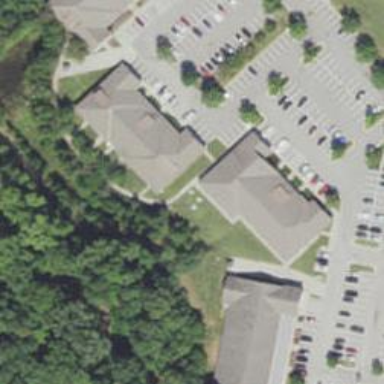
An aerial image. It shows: Veterinary building.